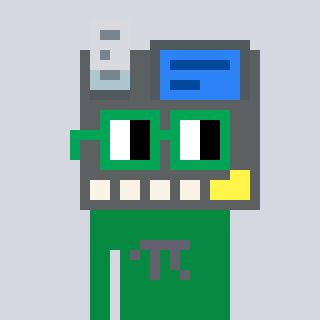
a pixel art character with square green glasses, a cash register-shaped head and a green-colored body on a cool background